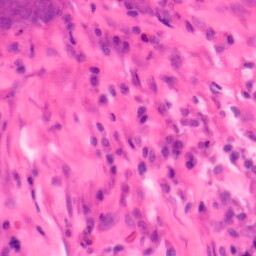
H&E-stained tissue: Colon